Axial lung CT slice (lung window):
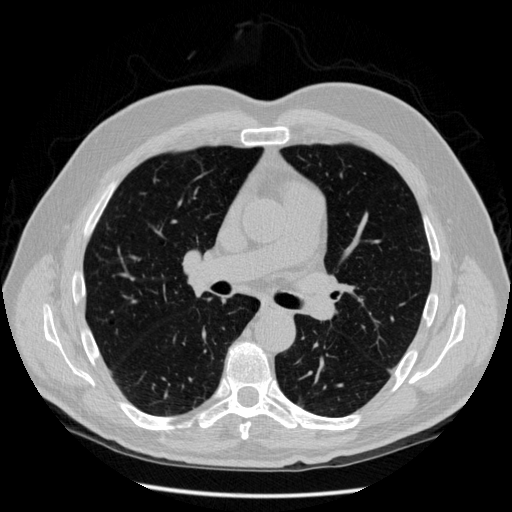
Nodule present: no